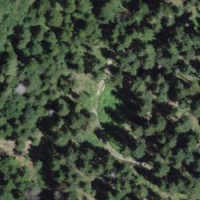
EUNIS habitat code: 43
Species observed at this site:
Saxifraga rotundifolia